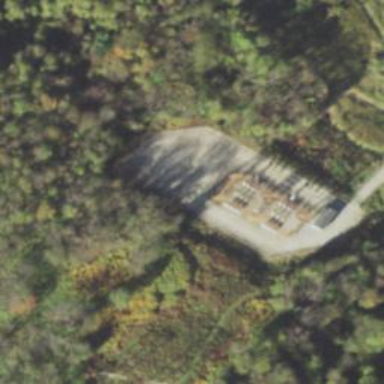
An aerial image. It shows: Power substation.